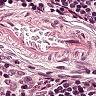
Metastatic tissue present: no